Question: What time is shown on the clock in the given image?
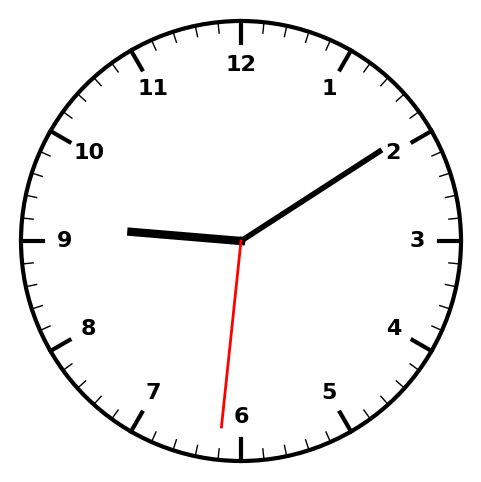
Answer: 09:09:31